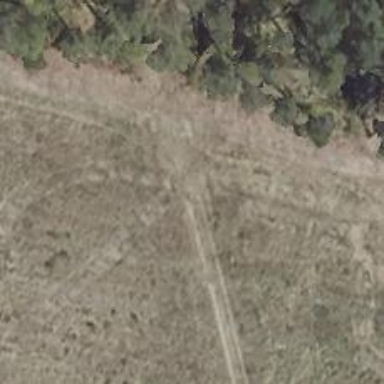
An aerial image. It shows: Grass track with Grade 4 tracktype.